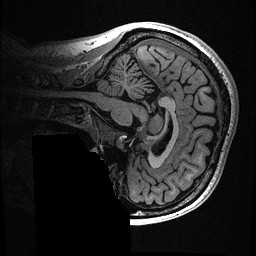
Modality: T1w
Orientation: sagittal
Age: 26
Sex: female
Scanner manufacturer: ge
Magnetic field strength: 3 T
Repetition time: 0.006952 s
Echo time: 0.00292 s